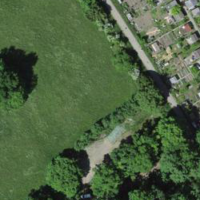
EUNIS habitat code: 53
Species observed at this site:
Allium ursinum